Question: I've look over many examples (including <URL> with the following
'''
public class Service : IService
{
public bool Ping(IChannelManager channelManager)
{
return channelManager.Ping();
}
}
[ServiceContract]
public interface IService
{
[OperationContract]
bool Ping(IChannelManager channelManager);
}
[ServiceContract]
[ServiceKnownType(typeof(TestChannelName))]
public interface IChannelManager
{
[OperationContract]
bool Ping();
}
[DataContract]
public class TestChannelName : IChannelManager
{
public bool Ping()
{
//perform a ping
return true;
}
}
'''
My project compiles fine. But when I try to add it as a Service Reference from a console app, I can add it fine and try to access the method like below;
'''
using (Test.ServiceClient oClient = new Test.ServiceClient())
{
oClient.Ping();
}
'''
But the problem I have is the Ping() method on the Wcf service, the interface type is coming up as object channelmanager ? Like

I tried adding [ServiceKnownType(typeof(TestChannelName ))] to the both interfaces but no luck.
Where am I going wrong ?
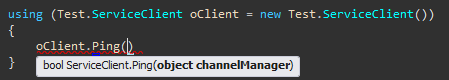
Answer: My answer will be split in two - a technical overview of why this happens - and philosophizing about why this happens.
first technically If you have a look at:
'''
http://localhost:8733/Design_Time_Addresses/YourProject/Service1/?singlewsdl
'''
the wsdl file that is created from your example code, you will find the following:
'''
<xs:element name="Ping">
<xs:complexType>
<xs:sequence>
<xs:element minOccurs="0" name="channelManager" nillable="true" type="xs:anyType"/>
</xs:sequence>
</xs:complexType>
</xs:element>
'''
Either over <URL>. This behavior although frustrating is to be expected, Mex and the 'WsdlExtractor' only understand concrete types - DataMembers denoted by a '[DataContract]' in the service arguments, well that or simple types. Any other will be treated gracefully as 'object' rather then just failing to compile.
The philosophy part:
Effectively you are trying to pass a method '[ServiceContract]' as a parameter. Services (with their logic built to IL in some DLL) do not serialize and pass over networks - not because it can't be done - because it is not what they are for.
In your example 'IChannelManager' is a '[ServiceContract]', and you even try to export the 'Ping()' as an '[OperationContract]'. the '[ServiceKnownType]' attribute does nothing to remedy that.
When is the '<URL> well then a deserializer will not be able to guess what concrete types it should when trying to deserialize.
You might then say to me - well that sounds fair and well but I to pass my logic (Service) as a parameter. And to that I'd say - what you need is to redesign your solution. Maybe write and host more services and use the service equivalent of the <URL> patterns.
I hope some of this helps.